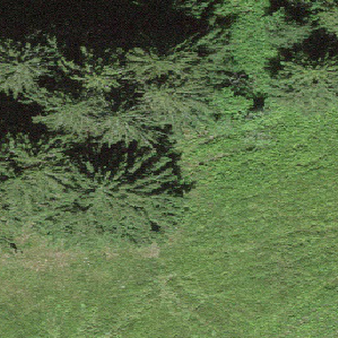
Label: other